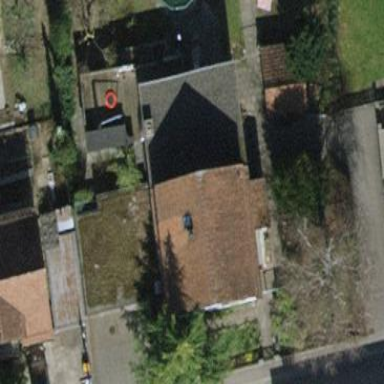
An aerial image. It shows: Building with tile roof.